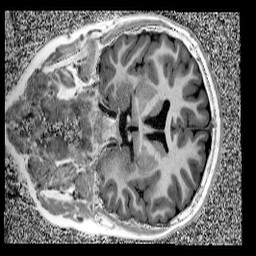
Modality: UNIT1
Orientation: coronal
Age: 9
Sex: male
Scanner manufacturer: siemens
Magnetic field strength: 3 T
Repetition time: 4 s
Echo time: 0.00303 s